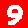
Digit: 9